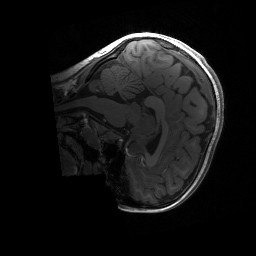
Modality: T1w
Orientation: sagittal
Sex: female
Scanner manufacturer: siemens
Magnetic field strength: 3 T
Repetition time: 1.9 s
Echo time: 0.00243 s